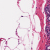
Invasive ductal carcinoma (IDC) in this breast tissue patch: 0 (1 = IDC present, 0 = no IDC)